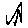
Label: zigzag